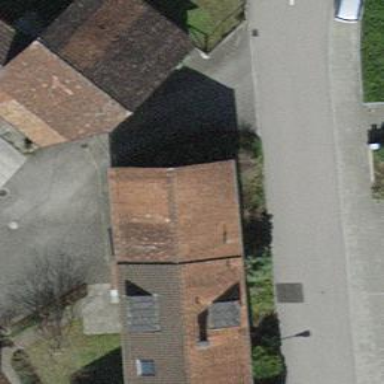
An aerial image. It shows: Semi-detached house.